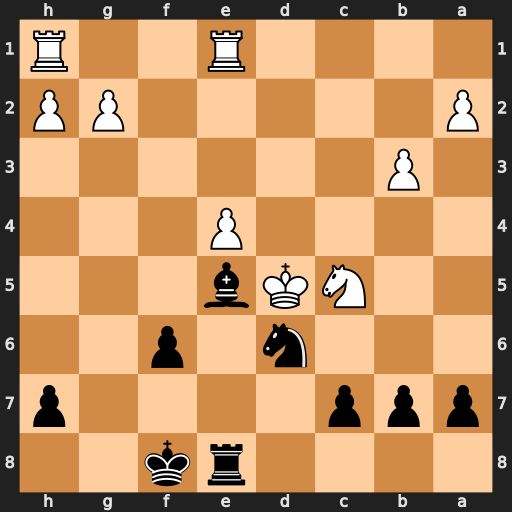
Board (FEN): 4rk2/ppp4p/3n1p2/2NKb3/4P3/1P6/P5PP/4R2R
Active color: b
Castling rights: -
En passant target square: -
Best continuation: c6#